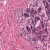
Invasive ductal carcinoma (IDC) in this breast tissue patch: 0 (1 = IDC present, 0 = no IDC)